高二 · 算术
20. (12 分)某投资人打算投资甲、乙两个项目，根据预测，甲、乙项目可能的最大盈利率分别为 100\%和 $50 \%$, 可能的最大亏损率分别为 30\%和 10\%, 投资人计划投资金额不超过 10 万元，要求确保可能的资金亏损不超过 1,.8 万元，问投资人对甲、乙两个项目各投资多少万元, 才能使可能的盈利最大?
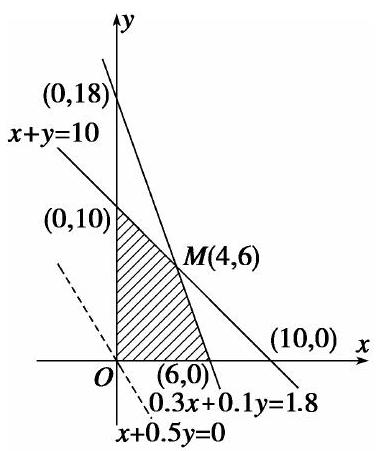
答案: 设投资人分别用 $x$ 万元、 $y$ 万元投资甲、乙两个项目，由题意知 $\left\{\begin{array}{l}x+y \leqslant 10, \\ 0.3 x+0.1 y \leqslant 1.8, \\ x \geqslant 0, \\ y \geqslant 0 .\end{array}\right.$

目标函数 $z=x+0.5 y$.

上述不等式组表示的平面区域如图所示，阴影部分(含边界)即可行域.

作直线 $l_{0}: x+0.5 y=0$, 并作平行于直线 $l_{0}$ 的一组直线 $,$, 与可行域相交, 其中有一条直线经过可行域上的 $M$ 点, 且与直线 $x+0.5 y=0$ 的距离最大, 这里 $M$ 点是直线 $x+y=10$ 和 $0.3 x+0.1 y=1.8$ 的交点.

解方程组 $\left\{\begin{array}{l}x+y=10, \\ 0.3 x+0.1 y=1.8,\end{array}\right.$

得 $x=4, y=6$, 此时 $z=1 \times 4+0.5 \times 6=7$ (万元).

$\because 7>0, \therefore$ 当 $x=4, y=6$ 时, $z$ 取得最大值.

答 投资人用 4 万元投资甲项目、6 万元投资乙项目，才能在确保亏损不超过 1.8 万元
的前提下，使可能的盈利最大.